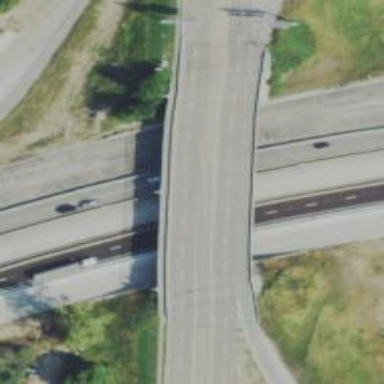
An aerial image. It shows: Primary highway with bridge.